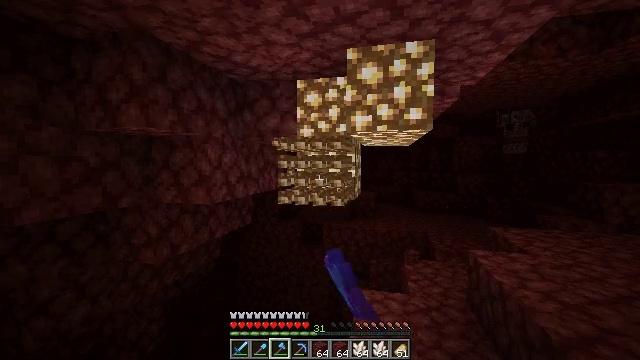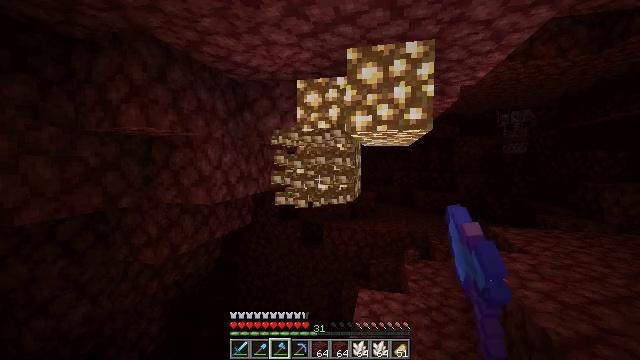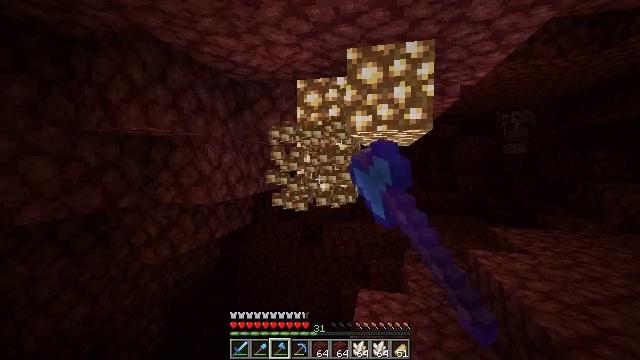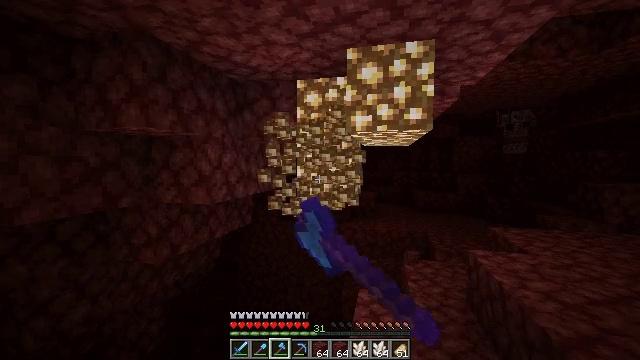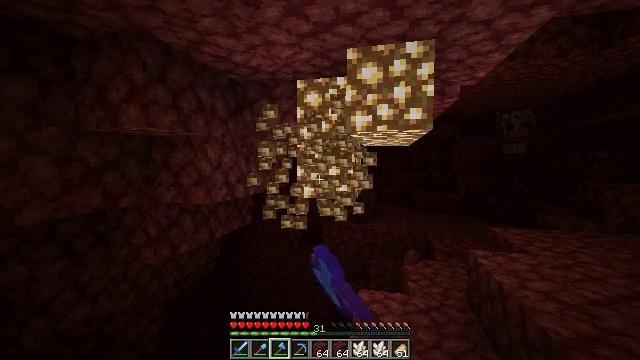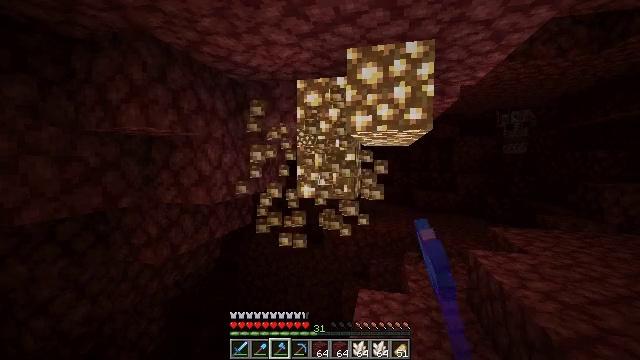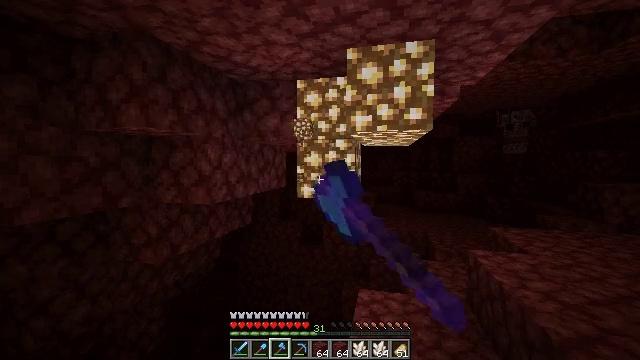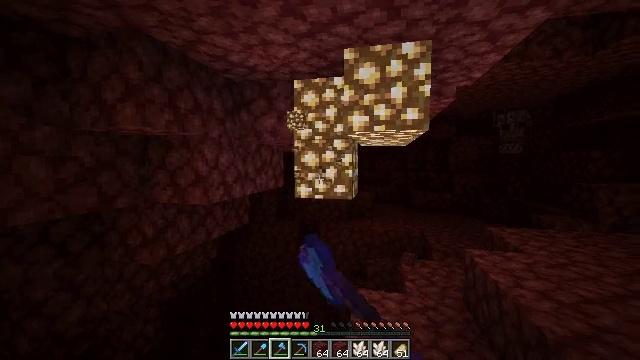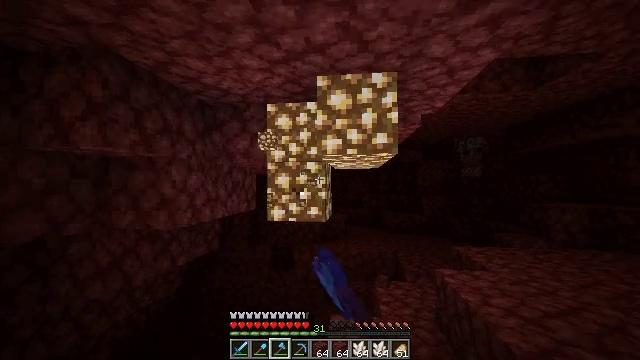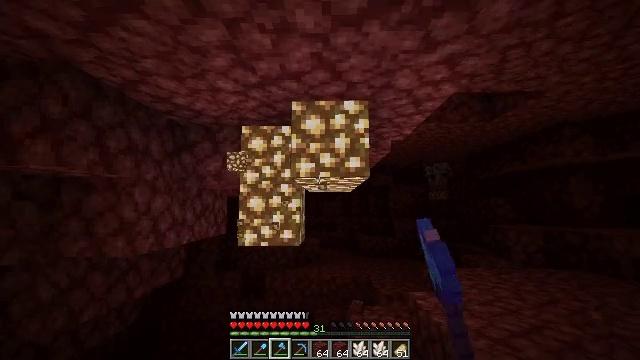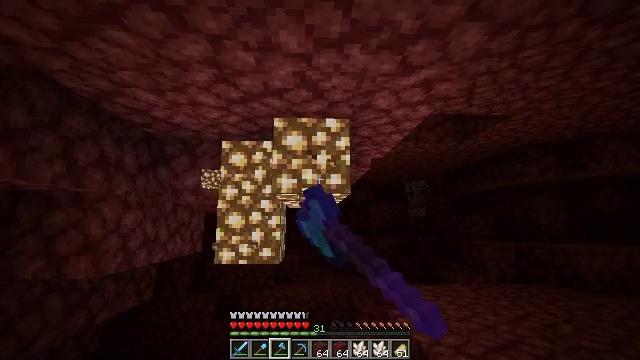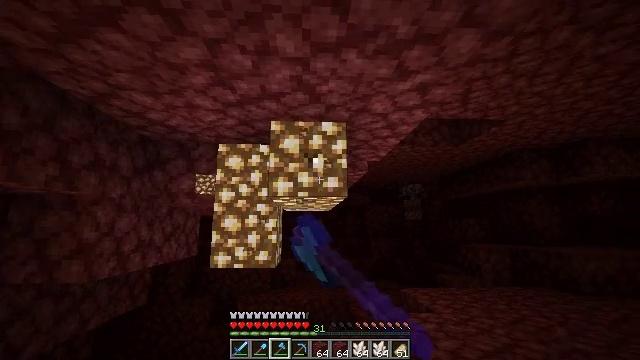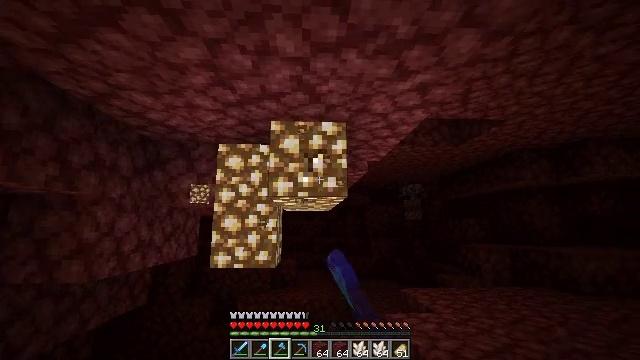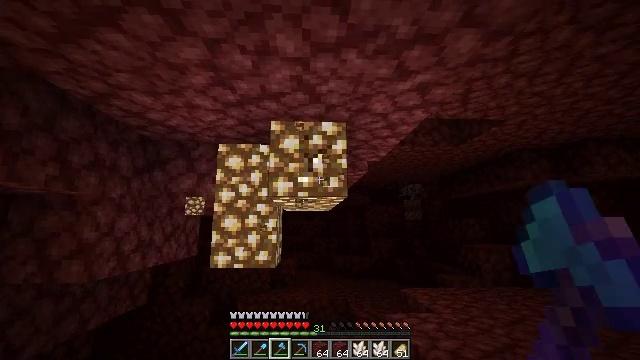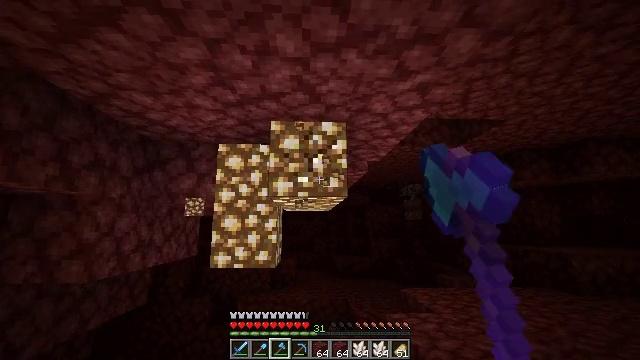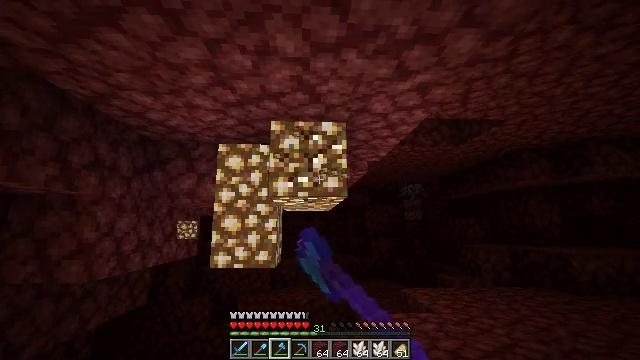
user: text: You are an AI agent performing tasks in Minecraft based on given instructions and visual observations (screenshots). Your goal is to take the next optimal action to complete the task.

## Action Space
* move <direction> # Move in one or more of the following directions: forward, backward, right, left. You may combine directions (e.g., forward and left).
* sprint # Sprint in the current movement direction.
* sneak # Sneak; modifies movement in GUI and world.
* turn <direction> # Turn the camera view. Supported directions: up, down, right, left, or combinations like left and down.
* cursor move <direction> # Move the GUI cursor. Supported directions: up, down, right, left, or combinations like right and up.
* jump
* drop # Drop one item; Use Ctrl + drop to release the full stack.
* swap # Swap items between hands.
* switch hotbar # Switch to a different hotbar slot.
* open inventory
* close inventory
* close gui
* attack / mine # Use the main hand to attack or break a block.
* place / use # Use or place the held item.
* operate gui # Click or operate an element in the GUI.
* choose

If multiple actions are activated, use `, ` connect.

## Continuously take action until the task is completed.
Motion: motion action
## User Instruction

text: Destroy the glowstone to harvest components.
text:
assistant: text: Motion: attack / mine
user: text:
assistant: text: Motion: attack / mine
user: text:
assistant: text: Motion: attack / mine
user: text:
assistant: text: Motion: attack / mine
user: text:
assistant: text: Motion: attack / mine
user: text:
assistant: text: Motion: attack / mine
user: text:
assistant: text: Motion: attack / mine
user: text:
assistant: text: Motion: turn right and up, attack / mine
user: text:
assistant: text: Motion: turn right and up, attack / mine
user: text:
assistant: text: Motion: turn right and up, attack / mine
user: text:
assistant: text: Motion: attack / mine
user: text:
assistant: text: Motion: attack / mine
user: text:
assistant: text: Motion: attack / mine
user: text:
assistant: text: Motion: attack / mine
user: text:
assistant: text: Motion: attack / mine
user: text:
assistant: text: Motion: attack / mine
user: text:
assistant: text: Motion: attack / mine
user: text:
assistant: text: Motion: attack / mine
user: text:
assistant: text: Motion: attack / mine
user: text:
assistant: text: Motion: attack / mine
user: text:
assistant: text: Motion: attack / mine
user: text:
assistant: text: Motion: turn left, attack / mine
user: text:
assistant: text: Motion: turn left, attack / mine
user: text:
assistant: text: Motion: turn left, attack / mine
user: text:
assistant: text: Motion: turn left, attack / mine
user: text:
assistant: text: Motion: attack / mine
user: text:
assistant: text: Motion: attack / mine
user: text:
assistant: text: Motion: attack / mine
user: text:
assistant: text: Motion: attack / mine
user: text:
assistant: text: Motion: attack / mine